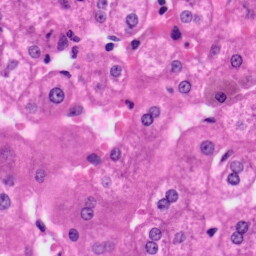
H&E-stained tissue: Liver